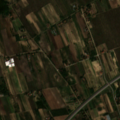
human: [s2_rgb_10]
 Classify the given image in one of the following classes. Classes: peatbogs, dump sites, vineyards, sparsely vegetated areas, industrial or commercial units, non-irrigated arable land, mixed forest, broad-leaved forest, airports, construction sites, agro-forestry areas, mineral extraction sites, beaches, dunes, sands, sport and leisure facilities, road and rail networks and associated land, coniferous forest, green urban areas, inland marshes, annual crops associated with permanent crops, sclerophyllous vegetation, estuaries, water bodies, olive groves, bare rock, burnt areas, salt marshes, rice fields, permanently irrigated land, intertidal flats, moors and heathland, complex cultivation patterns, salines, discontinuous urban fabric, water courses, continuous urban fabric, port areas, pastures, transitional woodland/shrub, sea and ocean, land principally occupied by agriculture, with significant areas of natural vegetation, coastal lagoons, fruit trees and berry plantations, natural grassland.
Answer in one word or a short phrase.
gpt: discontinuous urban fabric, vineyards, fruit trees and berry plantations, complex cultivation patterns, broad-leaved forest